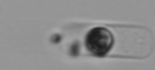
Label: Guinardia_delicatula_TAG_internal_parasite